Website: apple
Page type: store-pickup
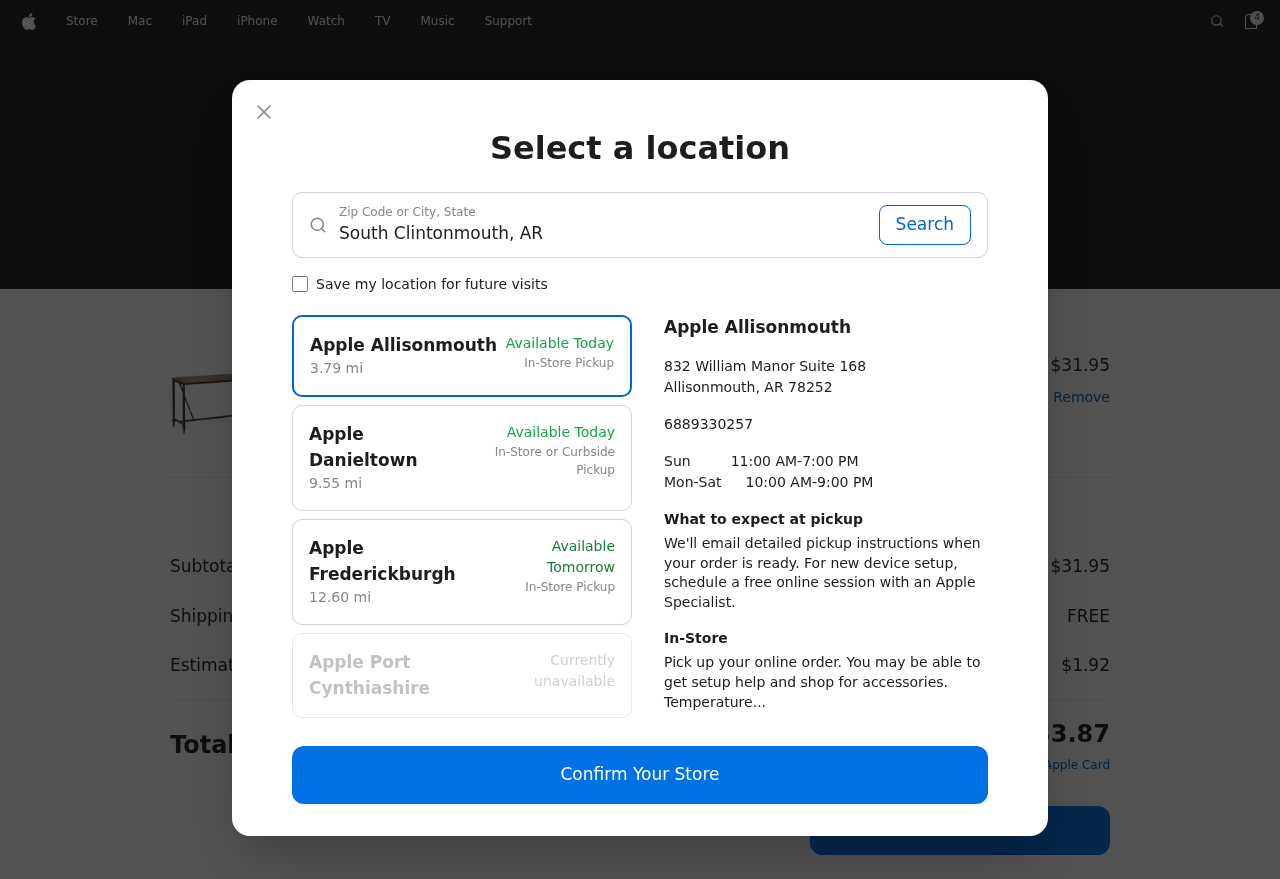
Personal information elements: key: PII_CITY_STATE
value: South Clintonmouth, AR
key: PII_LOCATION1_CITY
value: Apple Allisonmouth
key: PII_LOCATION1_CITY_STATE_ZIP
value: Allisonmouth, AR 78252
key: PII_LOCATION1_STREET
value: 832 William Manor Suite 168
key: PII_LOCATION2_CITY
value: Apple Danieltown
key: PII_LOCATION3_CITY
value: Apple Frederickburgh
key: PII_LOCATION4_CITY
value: Apple Port Cynthiashire
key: PII_PHONE
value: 6889330257
Product elements: key: PRODUCT1_NAME
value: Stone & Beam Ariana Rustic Farmhouse Collection
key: PRODUCT1_PRICE
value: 31.95
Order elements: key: ORDER_NUM_ITEMS
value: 4
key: ORDER_TOTAL
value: $33.87
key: ORDER_SUBTOTAL
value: $31.95
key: ORDER_SHIPPING_COST
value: FREE
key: ORDER_TAX
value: $1.92
Search elements: key: SEARCH_CITY_STATE
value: South Clintonmouth, AR